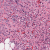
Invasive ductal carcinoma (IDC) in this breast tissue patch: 1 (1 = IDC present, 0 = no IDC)